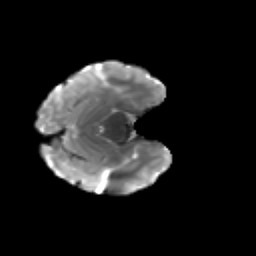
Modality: T2w
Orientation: axial
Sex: male
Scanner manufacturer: siemens
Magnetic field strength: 3 T
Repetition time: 5 s
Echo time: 0.071 s